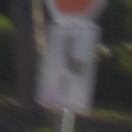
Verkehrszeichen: VerlaufVorfahrtsstrasse10
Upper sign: Stop
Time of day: MorningAfternoon
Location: Outdoor (Suburban)
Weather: Clear
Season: NotSpecified
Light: Natural